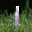
Label: 1